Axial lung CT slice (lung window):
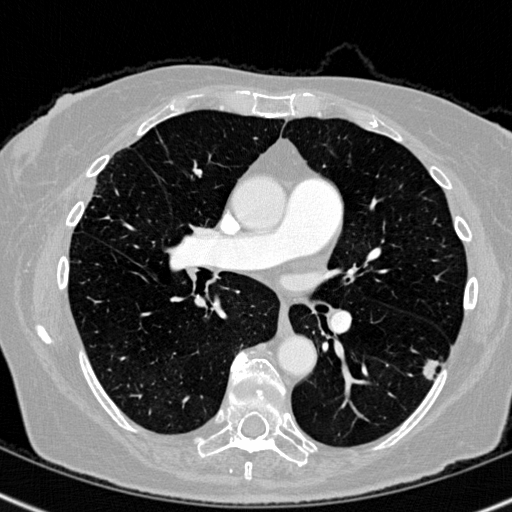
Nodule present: yes
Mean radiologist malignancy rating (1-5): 4.5